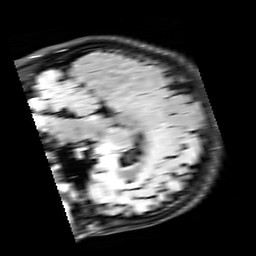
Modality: FLAIR
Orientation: sagittal
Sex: male
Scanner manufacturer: siemens
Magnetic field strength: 3 T
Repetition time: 10 s
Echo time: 0.09 s